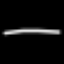
Label: line